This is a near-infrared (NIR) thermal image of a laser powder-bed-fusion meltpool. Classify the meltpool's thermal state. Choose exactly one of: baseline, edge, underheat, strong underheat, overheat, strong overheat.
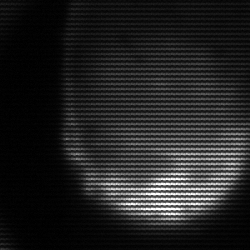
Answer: edge